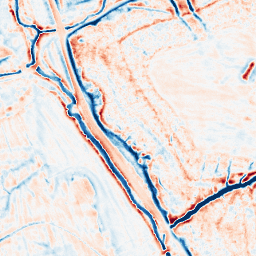
Category: edge_preserving
Decomposition family: bilateral
Decomposition parameters: d: 15
sigma_color: 25
sigma_space: 150
Upsampling method: sinc_hamming
Upsampling parameters: scale: 8
kernel_size: 16
Upsampling scale: 8